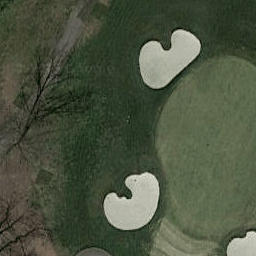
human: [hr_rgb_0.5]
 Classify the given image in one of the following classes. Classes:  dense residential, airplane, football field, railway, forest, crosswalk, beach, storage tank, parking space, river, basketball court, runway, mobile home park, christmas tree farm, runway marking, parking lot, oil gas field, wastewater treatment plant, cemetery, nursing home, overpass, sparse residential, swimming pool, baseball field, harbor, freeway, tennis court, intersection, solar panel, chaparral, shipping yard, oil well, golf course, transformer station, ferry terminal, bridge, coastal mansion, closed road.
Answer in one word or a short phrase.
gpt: golf course